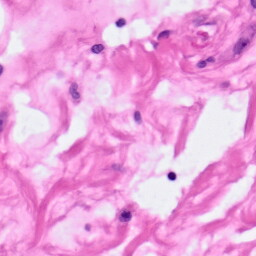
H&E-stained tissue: Pancreatic